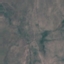
Land use / land cover class: HerbaceousVegetation